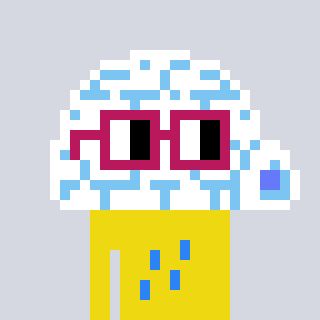
a pixel art character with square dark red glasses, a igloo-shaped head and a yellow-colored body on a cool background